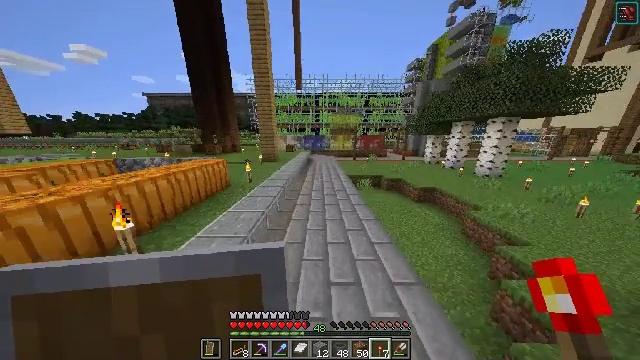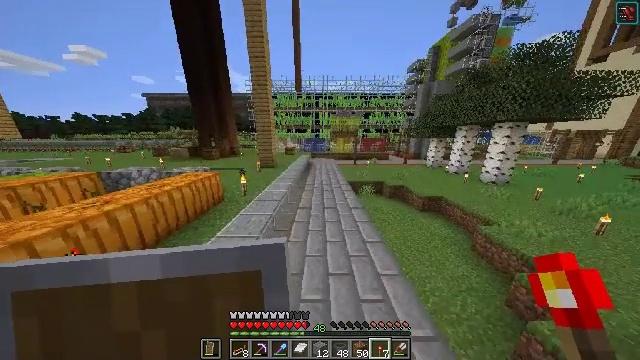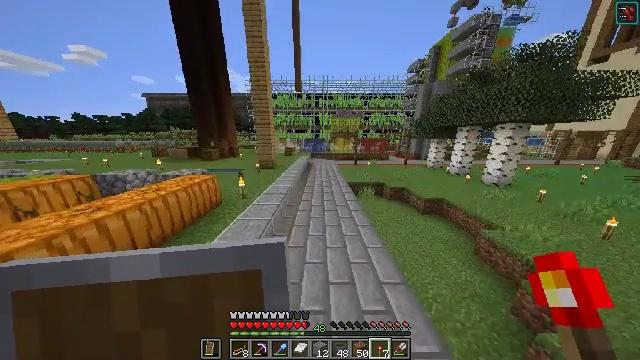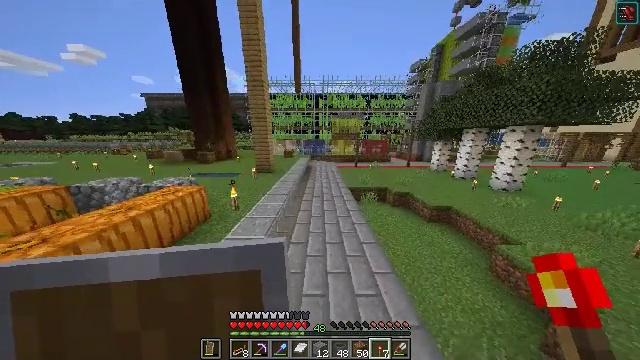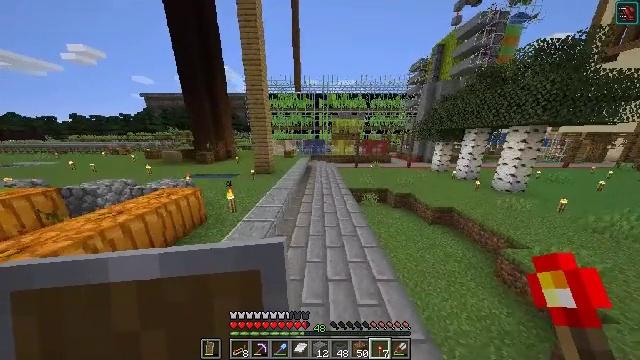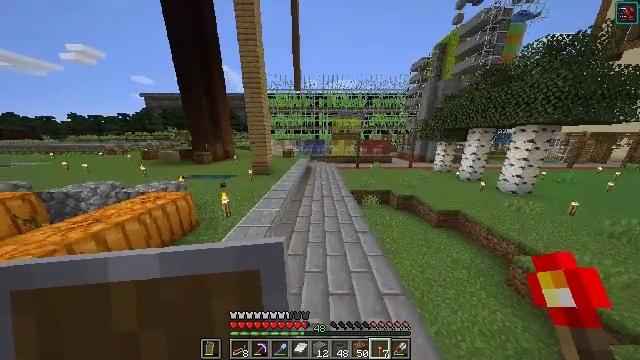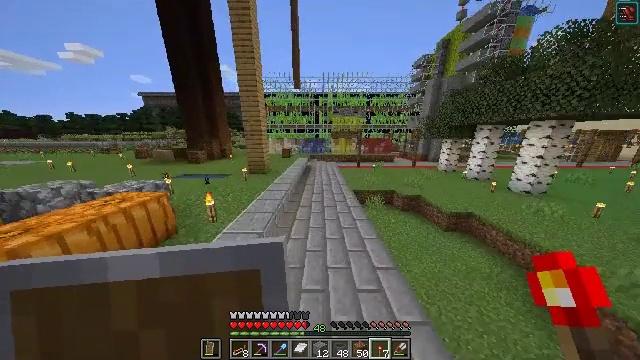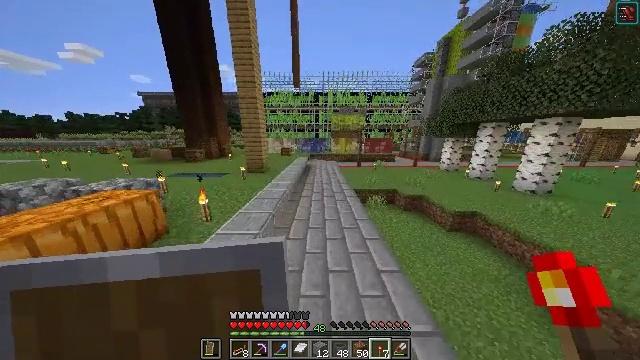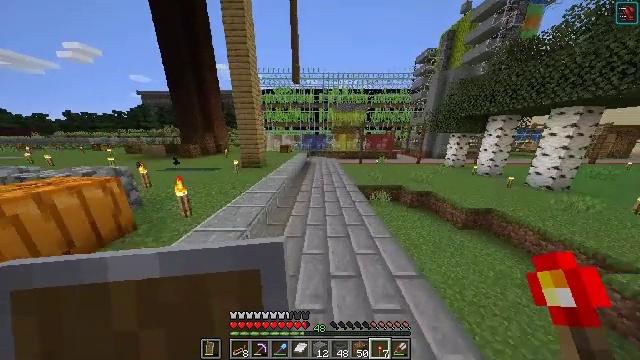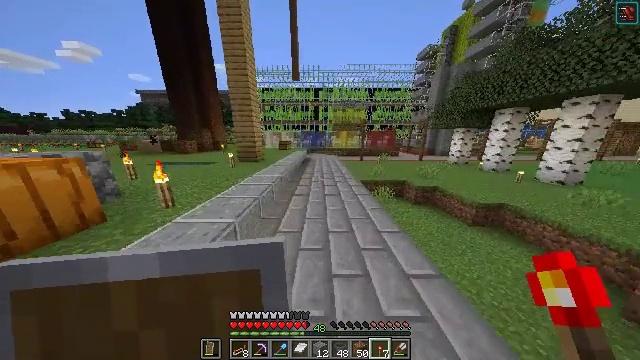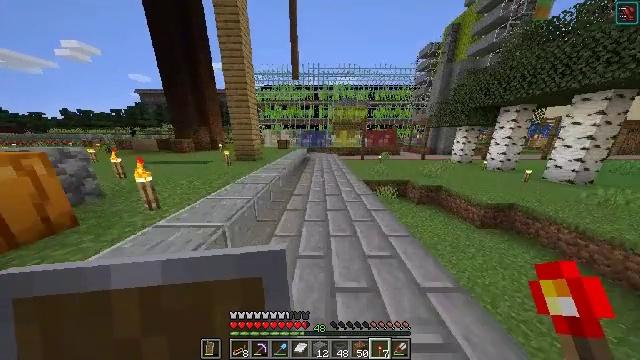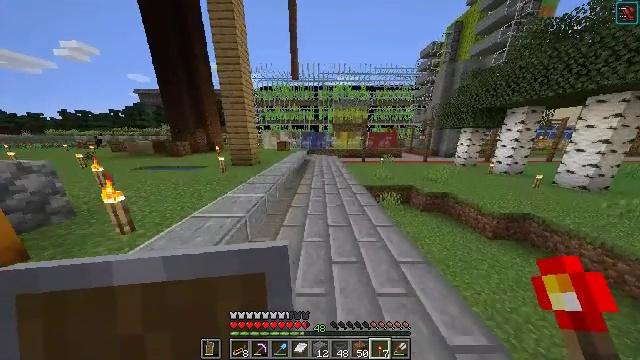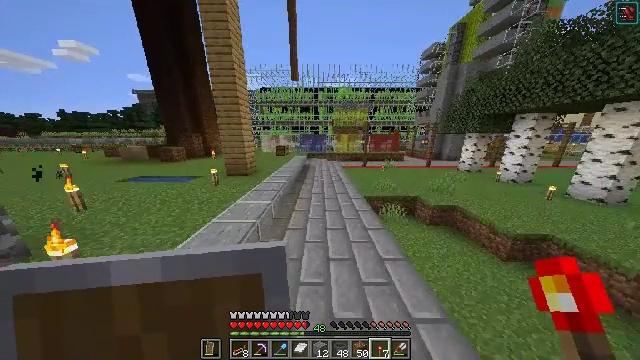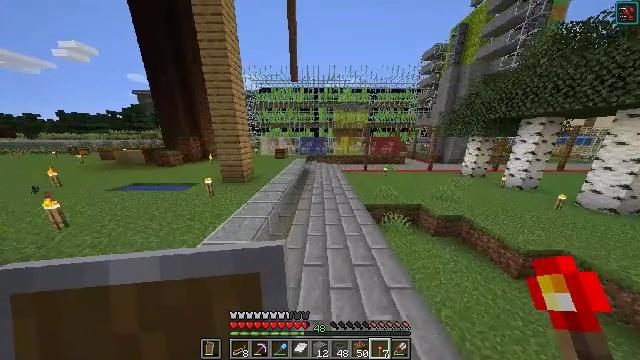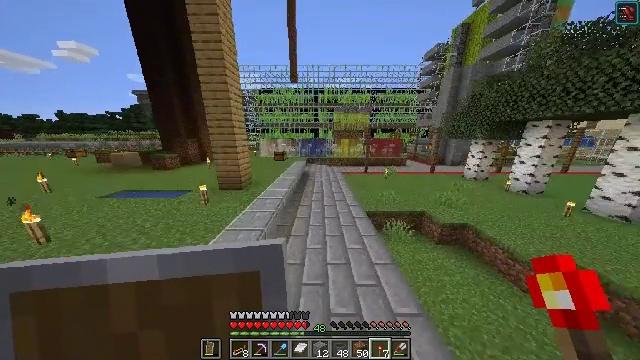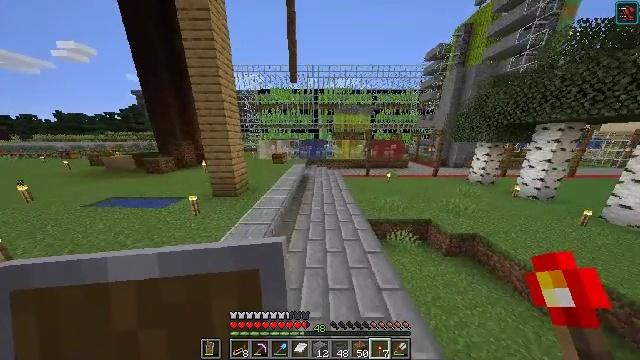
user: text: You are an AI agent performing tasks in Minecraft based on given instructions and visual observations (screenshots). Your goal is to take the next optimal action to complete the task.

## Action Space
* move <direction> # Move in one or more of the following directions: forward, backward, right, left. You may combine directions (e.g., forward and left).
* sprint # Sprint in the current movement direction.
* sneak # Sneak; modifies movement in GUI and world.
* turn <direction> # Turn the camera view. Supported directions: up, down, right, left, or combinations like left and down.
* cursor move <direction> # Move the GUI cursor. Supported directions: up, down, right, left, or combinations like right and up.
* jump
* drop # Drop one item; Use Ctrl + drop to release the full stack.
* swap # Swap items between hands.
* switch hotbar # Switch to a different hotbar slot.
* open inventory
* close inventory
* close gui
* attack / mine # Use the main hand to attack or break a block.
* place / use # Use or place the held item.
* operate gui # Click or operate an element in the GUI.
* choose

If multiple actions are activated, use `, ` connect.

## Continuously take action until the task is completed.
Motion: motion action
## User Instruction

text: Smash the red stained glass pane.
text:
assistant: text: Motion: move forward, jump
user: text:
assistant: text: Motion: move forward, jump
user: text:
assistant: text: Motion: move forward, jump
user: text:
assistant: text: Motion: move forward, jump
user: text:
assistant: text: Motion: move forward, jump
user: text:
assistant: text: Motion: move forward, jump
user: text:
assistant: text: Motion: move forward, jump
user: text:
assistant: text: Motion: move forward, jump
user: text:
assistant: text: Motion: move forward, jump
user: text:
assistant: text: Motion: move forward, jump
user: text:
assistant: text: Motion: move forward, jump
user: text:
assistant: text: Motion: move forward, jump
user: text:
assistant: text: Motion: move forward, jump
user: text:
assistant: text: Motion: move forward, jump
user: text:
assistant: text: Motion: move forward, jump
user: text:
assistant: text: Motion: move forward, jump
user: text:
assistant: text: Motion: move forward, jump
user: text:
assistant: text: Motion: move forward, jump
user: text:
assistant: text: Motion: move forward, jump
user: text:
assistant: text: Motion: move forward, jump
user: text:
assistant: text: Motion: move forward, jump
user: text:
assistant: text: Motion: move forward, jump
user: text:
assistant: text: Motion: move forward, jump
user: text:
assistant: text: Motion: move forward, jump
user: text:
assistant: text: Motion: move forward, jump
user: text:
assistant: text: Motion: move forward, jump
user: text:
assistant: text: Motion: move forward, jump
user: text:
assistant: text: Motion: move forward and move left, jump
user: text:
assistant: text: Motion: move forward and move left, jump
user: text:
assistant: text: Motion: move forward and move left, turn left, jump